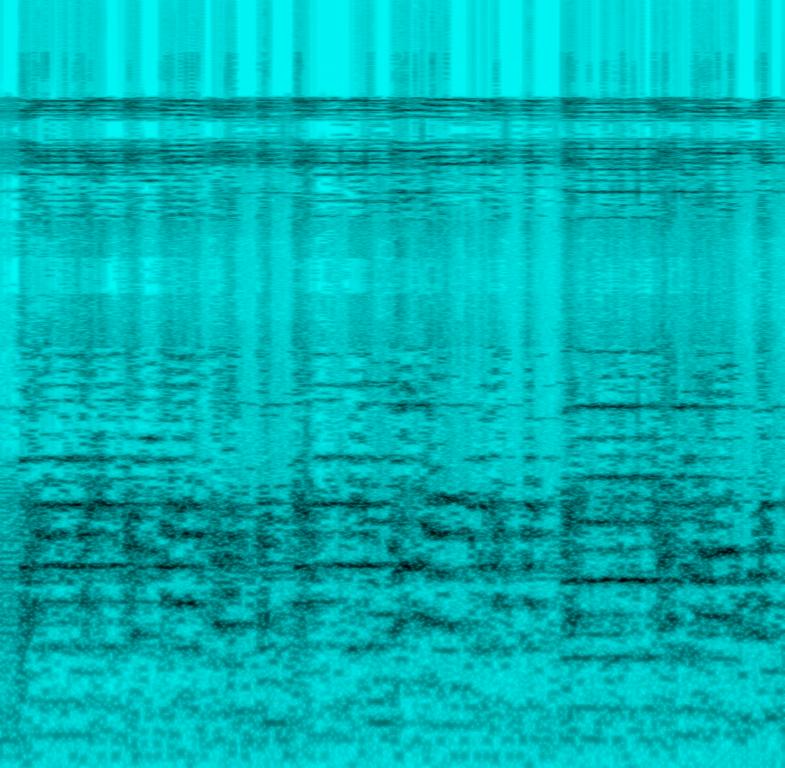
Singers sing this prayer song in a congregational unison. The song is medium tempo with a heavily distorted harmony section. The song is of very bad quality with humming and whirring noises.